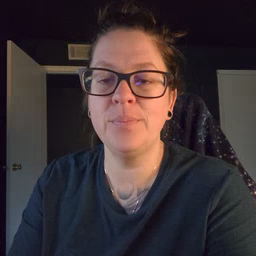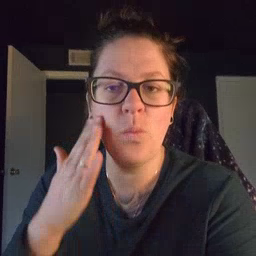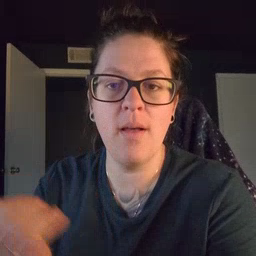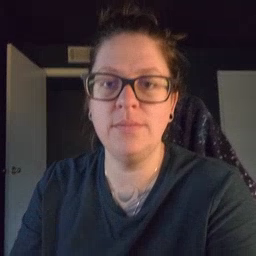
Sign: why